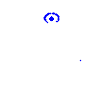
Particle: pion